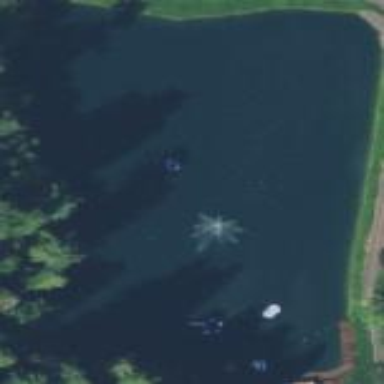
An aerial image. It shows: Beautiful lake surrounded by nature.